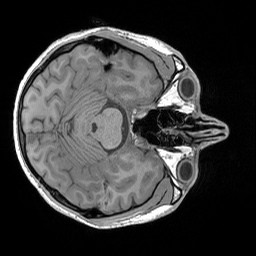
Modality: T1w
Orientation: axial
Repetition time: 2 s
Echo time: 0.00252 s